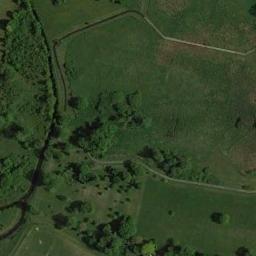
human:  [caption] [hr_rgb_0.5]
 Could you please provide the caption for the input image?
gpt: This meadow has dense grasses and some trees and some roads go through the meadow .

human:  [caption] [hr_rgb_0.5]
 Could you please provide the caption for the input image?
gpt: There is a straight path in the grass .

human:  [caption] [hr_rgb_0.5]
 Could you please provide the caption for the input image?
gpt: There are some trees on the meadow .

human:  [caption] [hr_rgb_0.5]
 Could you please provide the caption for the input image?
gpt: Some trees are on the meadow .

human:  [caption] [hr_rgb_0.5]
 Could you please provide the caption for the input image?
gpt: There are many green trees on the green meadow .